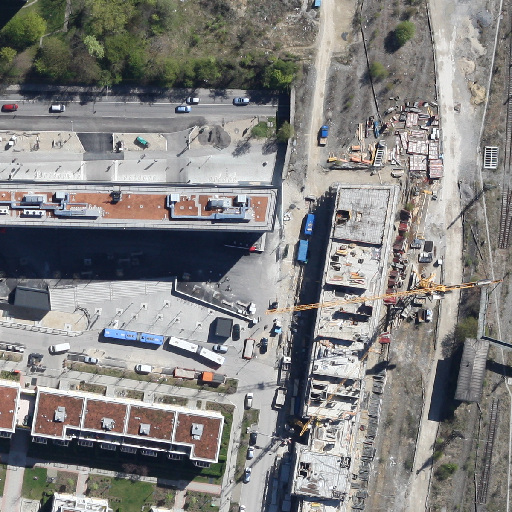
Referring expression: sidewalk